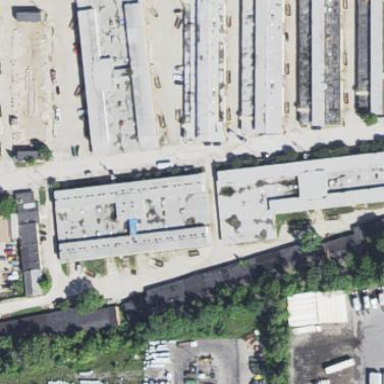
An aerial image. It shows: Industrial building.